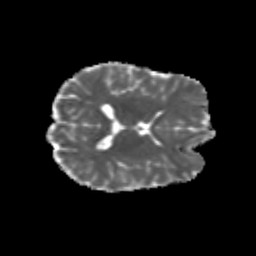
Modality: MD
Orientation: axial
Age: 18
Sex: female
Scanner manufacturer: siemens
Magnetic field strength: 3 T
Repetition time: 3.5 s
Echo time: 0.113 s